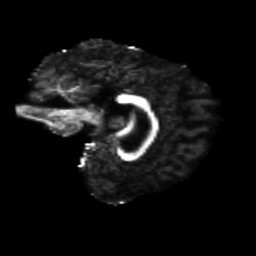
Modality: FA
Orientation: sagittal
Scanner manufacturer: siemens
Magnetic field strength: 3 T
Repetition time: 4.16 s
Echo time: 0.0806 s